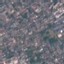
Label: Residential